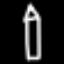
Label: pencil